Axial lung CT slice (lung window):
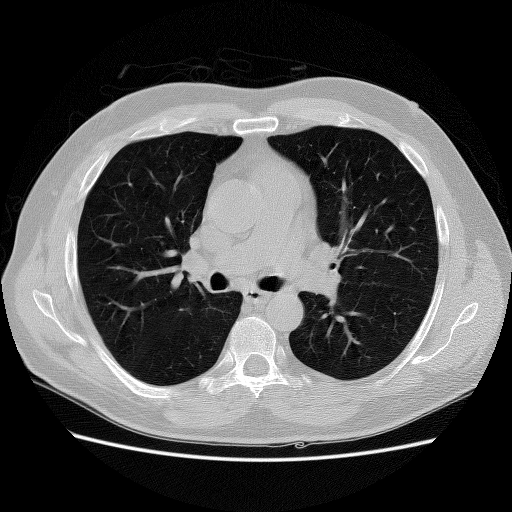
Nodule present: no